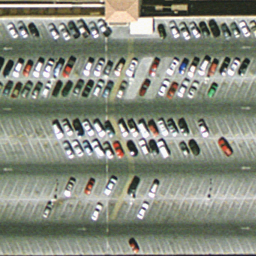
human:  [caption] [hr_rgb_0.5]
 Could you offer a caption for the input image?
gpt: Lots of cars parked in lines in the parking lot .

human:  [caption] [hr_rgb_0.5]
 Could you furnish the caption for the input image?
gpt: Lots of cars parked neatly in the parking lot .

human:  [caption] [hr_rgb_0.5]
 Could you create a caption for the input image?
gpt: It is a parking lot with many cars parked neatly and many parking spots are free .

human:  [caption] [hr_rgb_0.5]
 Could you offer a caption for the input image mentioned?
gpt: Many cars parked neatly with many empty parking spaces in the parking lot .

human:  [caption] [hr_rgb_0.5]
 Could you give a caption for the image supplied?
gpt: Many cars parked in lines with many free parking spots in the parking lot .